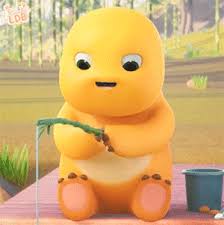
Label: nailong